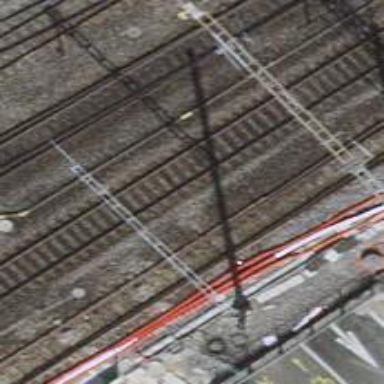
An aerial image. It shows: Rail siding with electrified contact lines.